Question: I run multiple asp.net core 3.1 app run windows IIS, system will show error 'HTTP Error 500.35 - ANCM Multiple In-Process Applications in same Process'

It's ok for asp.net mvc, it can run multiple app in same pool.
Edit:
I've read <URL>
> 500.35 ANCM Multiple In-Process Applications in same Process
The worker process can't run multiple in-process apps in the same process.
To fix this error, run apps in separate IIS application pools.
It looks like it must be a pool for each APP...
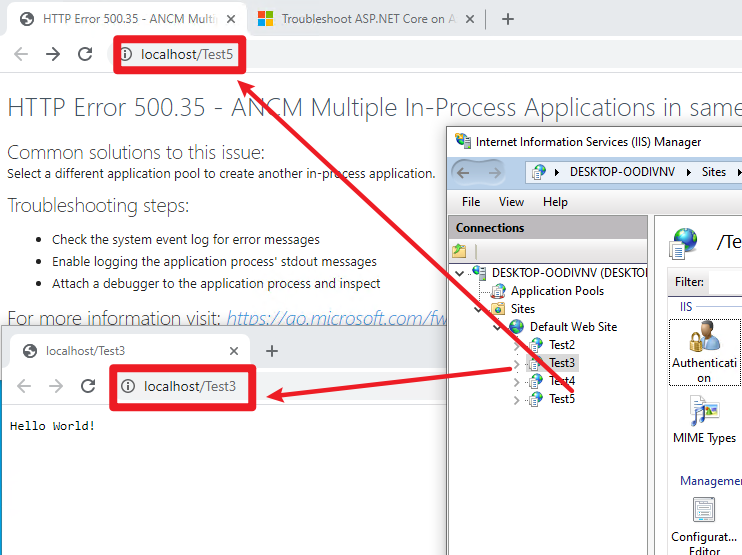
Answer: According to the asp.net core <URL> shows:
> Sharing an app pool among apps isn't supported. Use one app pool per app.
That means we should only use one app pool per asp.net core application.